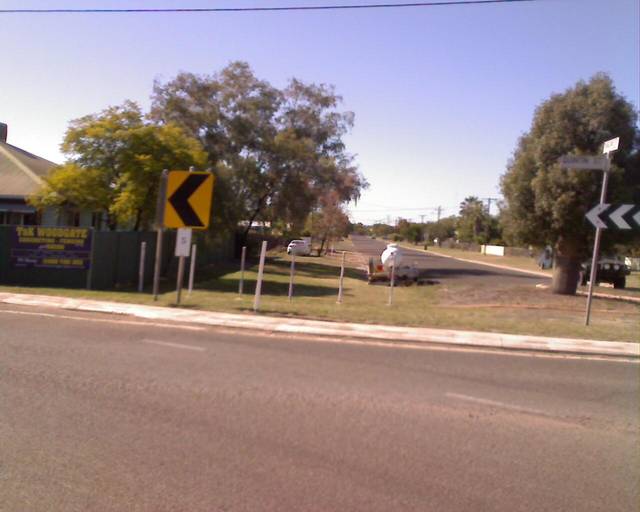
Region: Australia
Coordinates: -26.581, 148.785